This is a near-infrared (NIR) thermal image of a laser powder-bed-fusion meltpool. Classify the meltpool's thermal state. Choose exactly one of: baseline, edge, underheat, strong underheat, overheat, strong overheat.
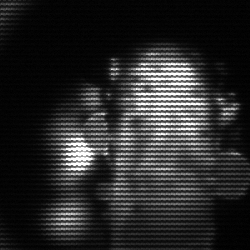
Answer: strong underheat